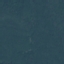
Label: Forest